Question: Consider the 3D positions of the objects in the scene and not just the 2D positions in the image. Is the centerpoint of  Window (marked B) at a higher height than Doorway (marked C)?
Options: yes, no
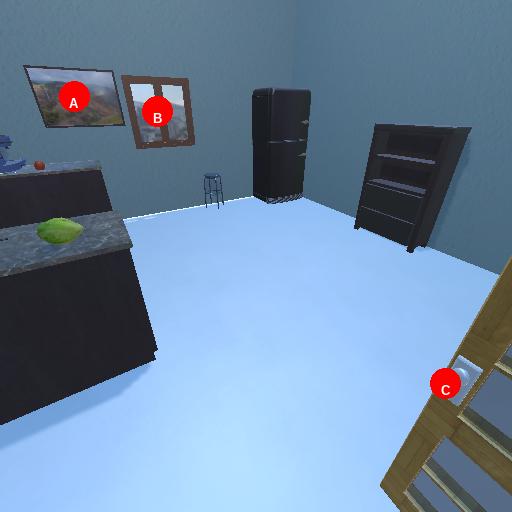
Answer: yes